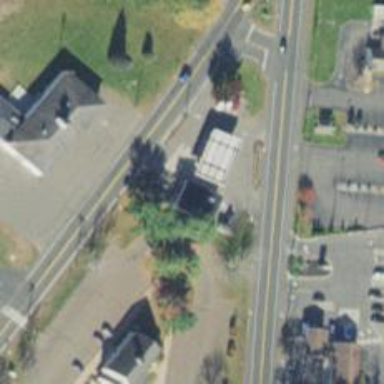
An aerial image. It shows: Convenience shop.